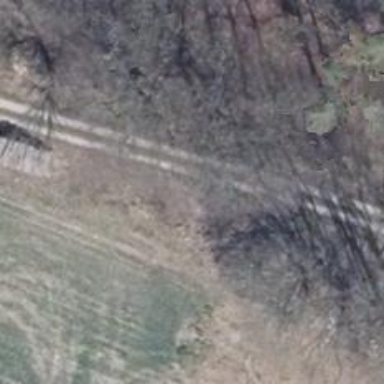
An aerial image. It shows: Row of trees in natural setting.